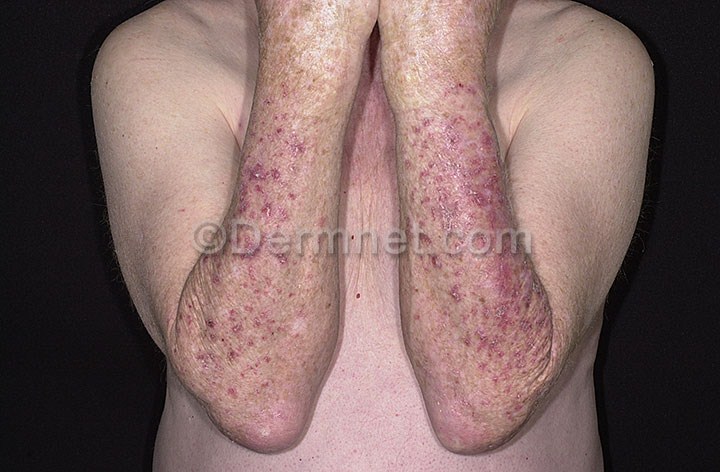
Disease: Actinic Keratosis Basal Cell Carcinoma and other Malignant Lesions